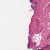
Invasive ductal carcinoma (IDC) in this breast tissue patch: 0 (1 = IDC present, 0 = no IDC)